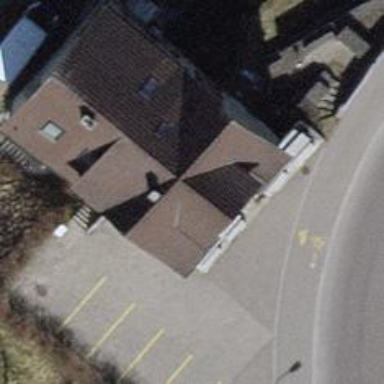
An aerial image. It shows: Pub.